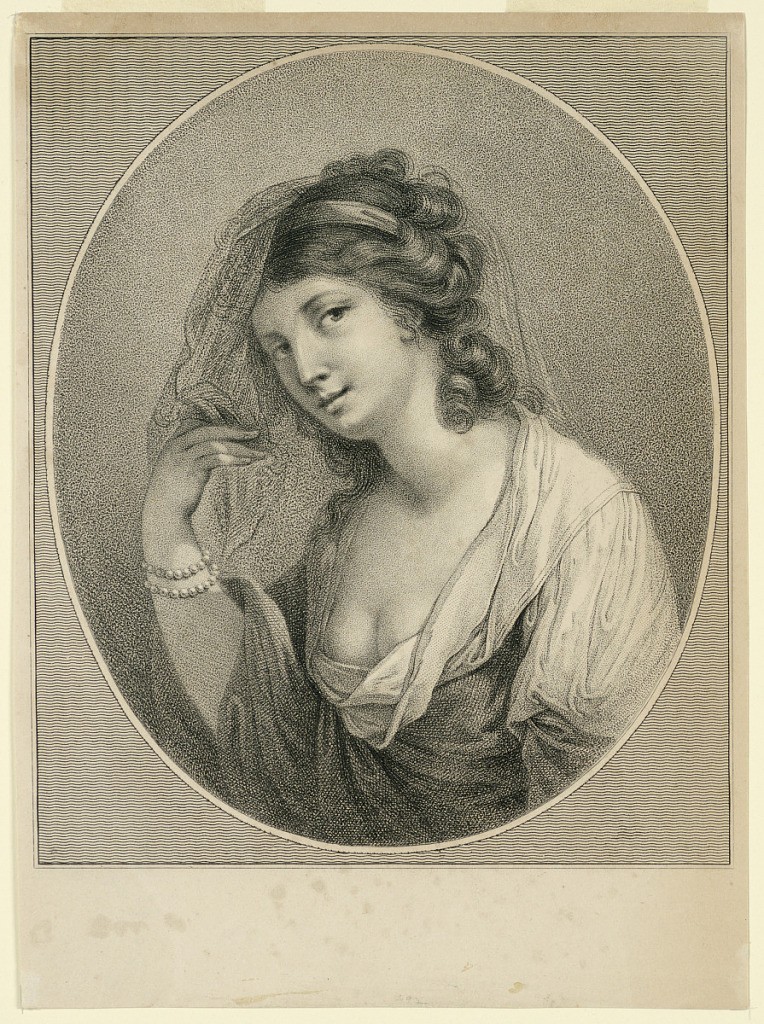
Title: A Young Woman Withdrawing Her Veil
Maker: Francesco Bartolozzi, Italian, active England, 1727–1815
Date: ca. 1775–1790
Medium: Stipple engraving on paper
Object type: Print
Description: The young woman faces left, but looks straight ahead.